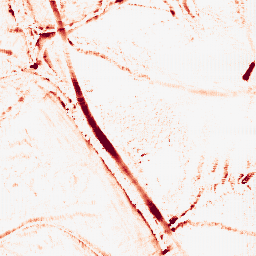
Category: morphological
Decomposition family: morphological_ellipse
Decomposition parameters: operation: opening
width: 10
height: 10
Upsampling method: fft_zeropad
Upsampling parameters: scale: 4
Upsampling scale: 4